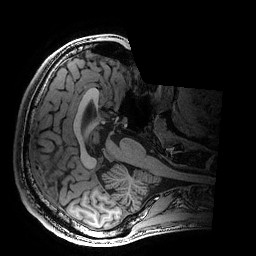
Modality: T1w
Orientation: axial
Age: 19
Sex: male
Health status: healthy
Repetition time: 2.53 s
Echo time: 0.0034 s